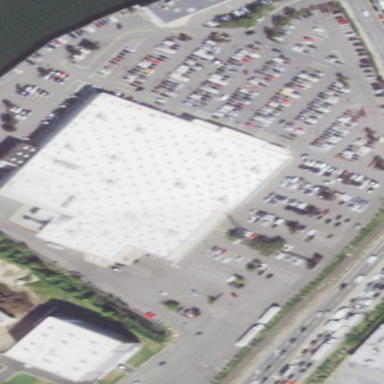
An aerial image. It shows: Wholesale shop building.